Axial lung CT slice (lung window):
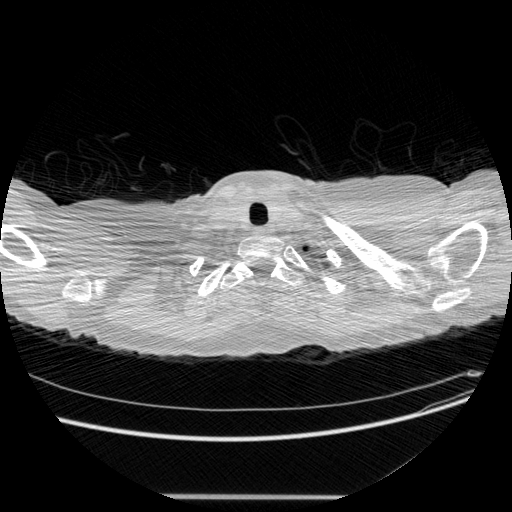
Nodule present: no